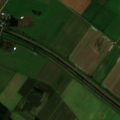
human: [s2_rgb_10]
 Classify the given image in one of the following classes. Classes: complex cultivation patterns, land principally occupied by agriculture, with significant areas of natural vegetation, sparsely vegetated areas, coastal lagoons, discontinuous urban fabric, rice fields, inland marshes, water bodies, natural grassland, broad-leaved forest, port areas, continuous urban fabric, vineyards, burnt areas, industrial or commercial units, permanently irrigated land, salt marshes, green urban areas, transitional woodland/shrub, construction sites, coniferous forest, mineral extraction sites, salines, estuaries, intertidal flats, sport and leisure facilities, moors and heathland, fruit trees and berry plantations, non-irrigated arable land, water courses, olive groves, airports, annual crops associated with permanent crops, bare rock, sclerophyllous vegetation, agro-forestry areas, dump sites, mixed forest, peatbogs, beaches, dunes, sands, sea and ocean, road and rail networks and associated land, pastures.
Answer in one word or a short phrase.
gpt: non-irrigated arable land